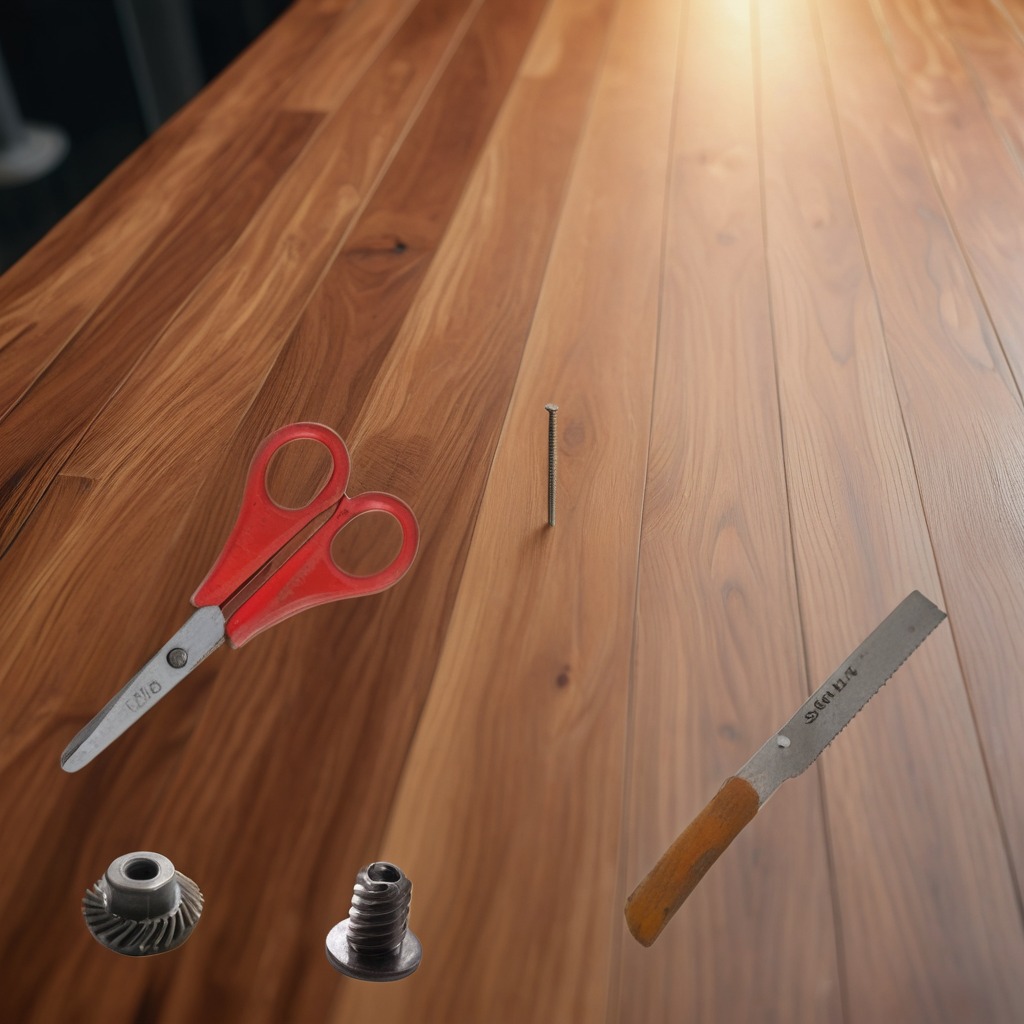
A steel gear with teeth, a metal machine screw, an iron nail, a handheld metal saw, and a pair of scissors are lying on the wooden table.